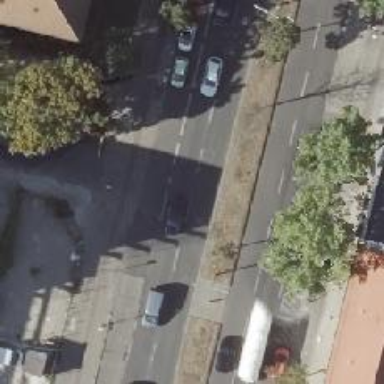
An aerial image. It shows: Secondary road with asphalt surface. There is shared bus and cycle lane on the right side.